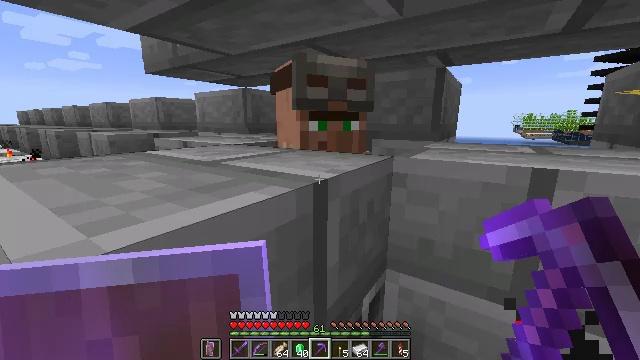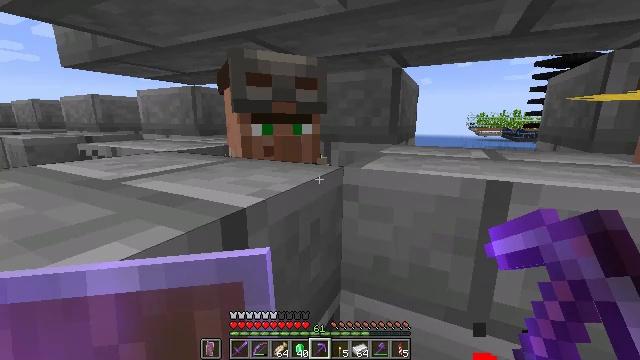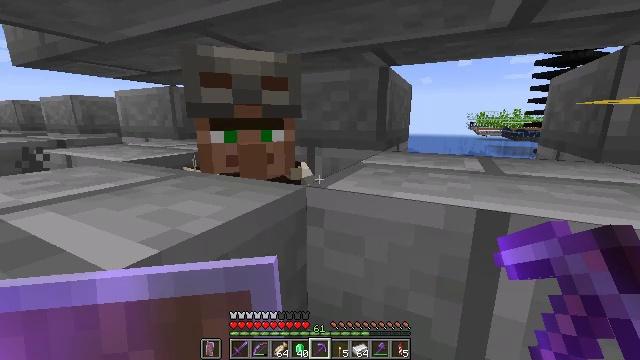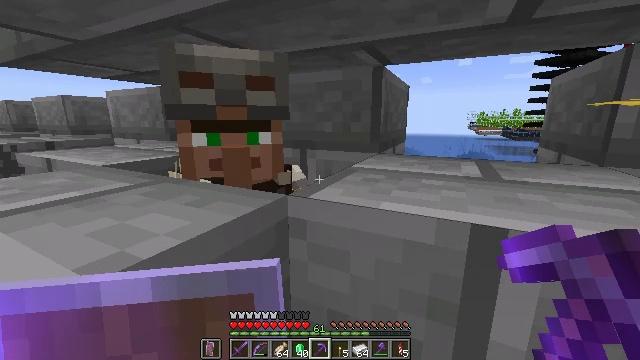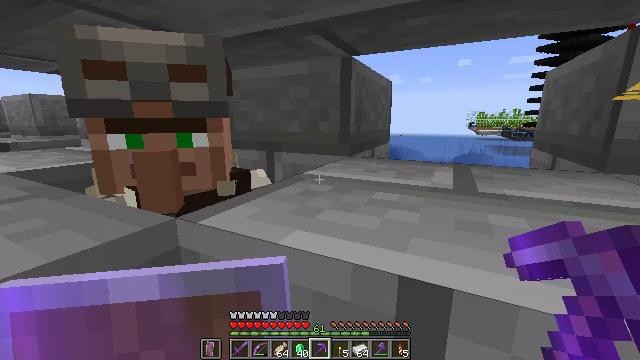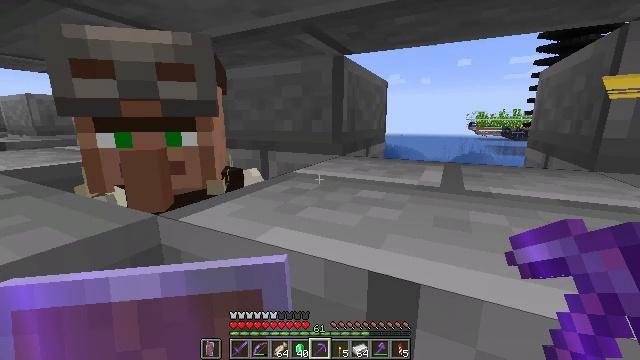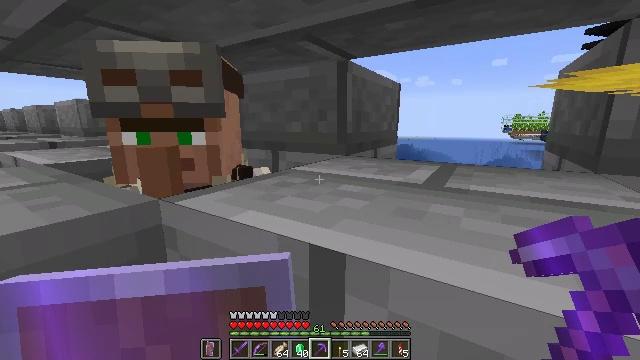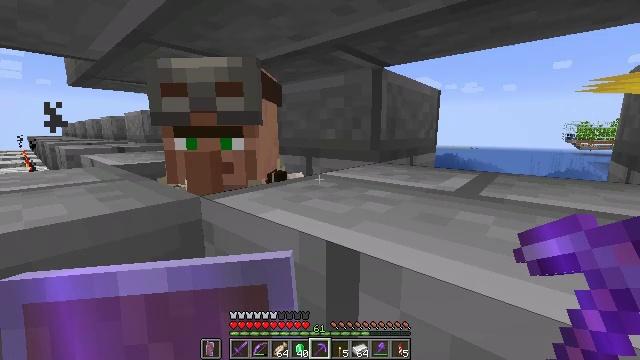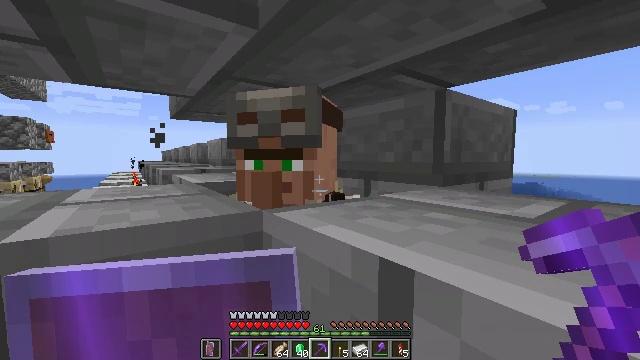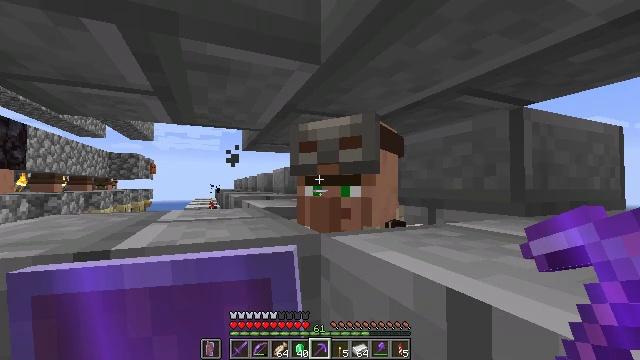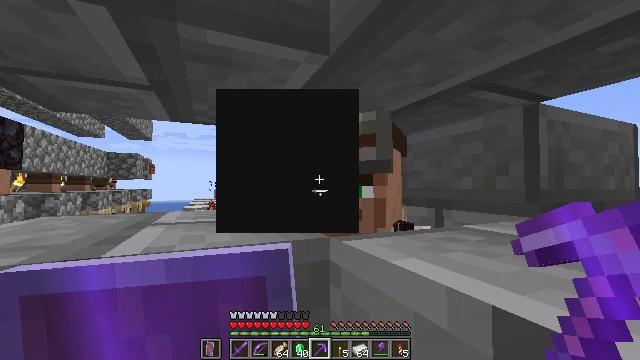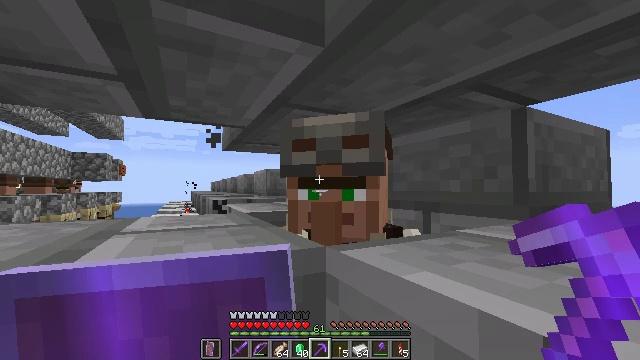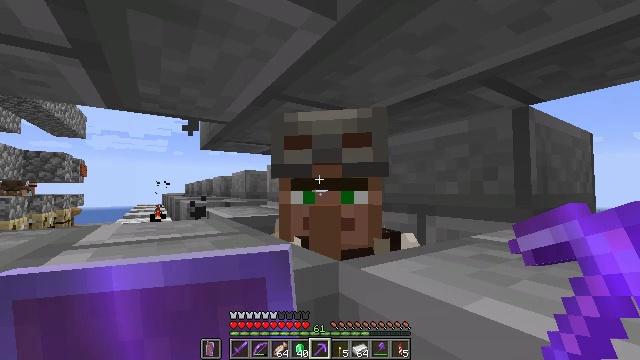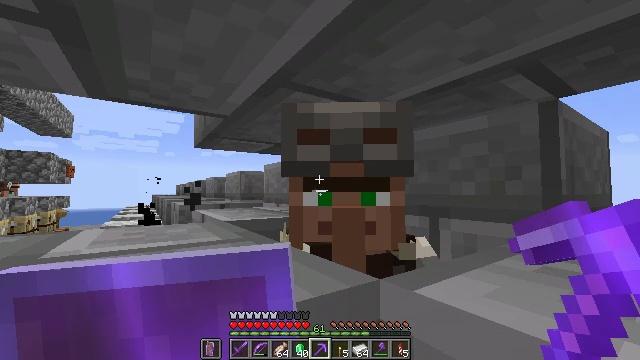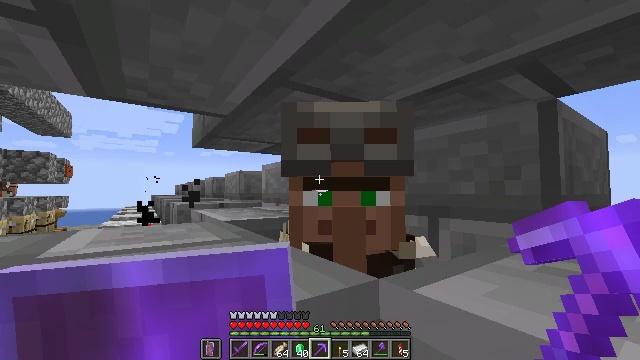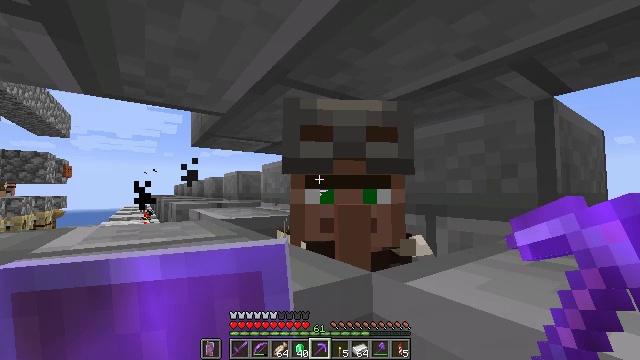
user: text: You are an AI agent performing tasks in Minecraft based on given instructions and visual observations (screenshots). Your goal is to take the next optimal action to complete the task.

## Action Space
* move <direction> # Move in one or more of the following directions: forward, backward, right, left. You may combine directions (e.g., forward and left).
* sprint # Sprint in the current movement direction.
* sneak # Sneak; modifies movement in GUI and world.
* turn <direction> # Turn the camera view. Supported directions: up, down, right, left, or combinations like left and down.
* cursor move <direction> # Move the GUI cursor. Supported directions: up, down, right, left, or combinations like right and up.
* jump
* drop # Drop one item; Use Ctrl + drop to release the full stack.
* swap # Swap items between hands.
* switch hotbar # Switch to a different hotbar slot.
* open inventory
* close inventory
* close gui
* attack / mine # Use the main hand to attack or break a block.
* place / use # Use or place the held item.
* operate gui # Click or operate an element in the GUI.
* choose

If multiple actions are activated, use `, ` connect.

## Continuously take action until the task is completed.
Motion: motion action
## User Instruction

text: Make a chainmail helmet at the crafting table.
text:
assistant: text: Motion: move forward and move right, turn right
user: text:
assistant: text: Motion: move forward and move right
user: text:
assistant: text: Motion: move forward and move right
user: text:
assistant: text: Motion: move forward and move right
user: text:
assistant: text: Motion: move right
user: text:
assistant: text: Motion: turn left
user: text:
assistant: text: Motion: turn left and up
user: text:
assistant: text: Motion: turn left and up
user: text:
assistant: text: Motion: turn left and up
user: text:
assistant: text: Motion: move forward
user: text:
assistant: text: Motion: move forward, turn right
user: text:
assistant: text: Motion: move forward, turn right
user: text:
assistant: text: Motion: turn right
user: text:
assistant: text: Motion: no_op
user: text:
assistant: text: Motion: no_op
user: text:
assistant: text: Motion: no_op
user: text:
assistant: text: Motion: use / place
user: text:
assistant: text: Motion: use / place
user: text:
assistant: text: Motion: use / place
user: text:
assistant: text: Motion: use / place
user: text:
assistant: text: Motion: no_op
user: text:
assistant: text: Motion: no_op
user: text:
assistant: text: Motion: no_op
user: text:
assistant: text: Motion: no_op
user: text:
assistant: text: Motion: no_op
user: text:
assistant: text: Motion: no_op
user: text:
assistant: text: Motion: no_op
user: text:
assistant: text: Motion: turn left
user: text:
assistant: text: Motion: turn left
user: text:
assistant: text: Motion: turn left and down